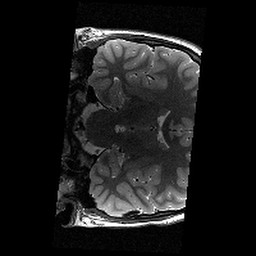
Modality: T2w
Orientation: coronal
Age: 13
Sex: male
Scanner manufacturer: siemens
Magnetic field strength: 3 T
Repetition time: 9.23 s
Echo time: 0.067 s